Field crop: maize
Growth stage: 2
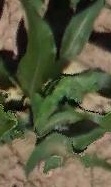
Species: maize